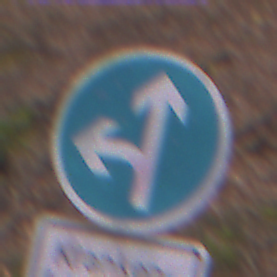
Verkehrszeichen: VorgeschriebeneFahrtrichtungGeradeausOderLinks
Zusatzzeichen unten: BesondereFahrzeugeUndTransportgueter4
Umgebung: Outdoor, Nature
Tageszeit: Midday
Wetter: Overcast
Licht: Natural
Jahreszeit: Autumn
Kontrast: LowContrast